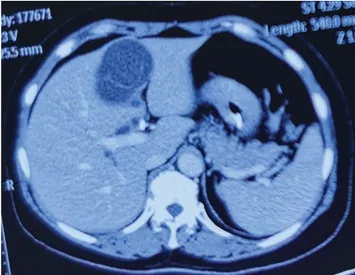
Typical images of contrast-enhanced computed tomography of the liver lesions. (B) The venous phase image of the liver lesions.
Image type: radiology (ct)